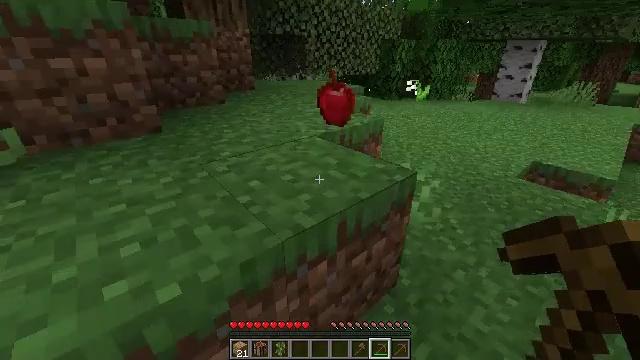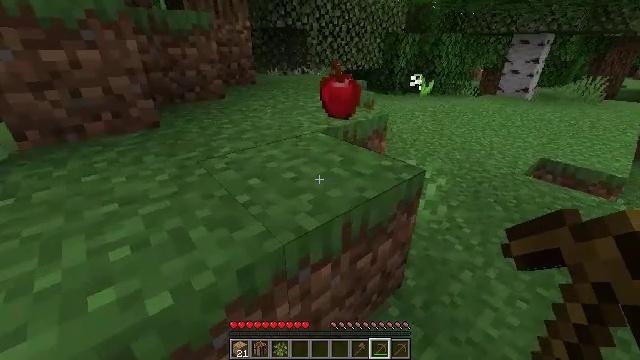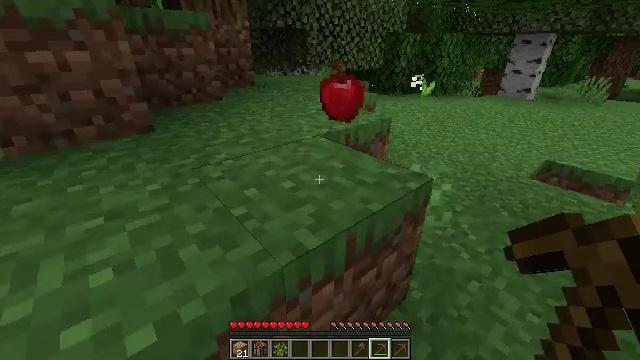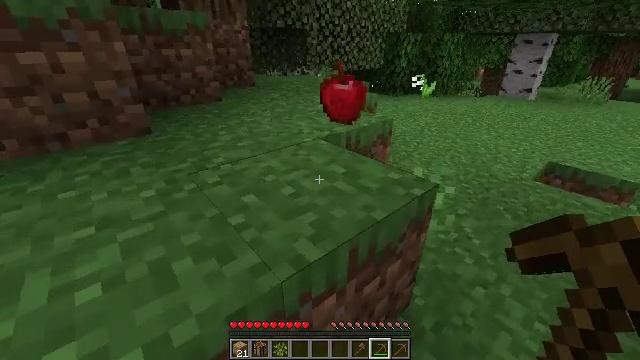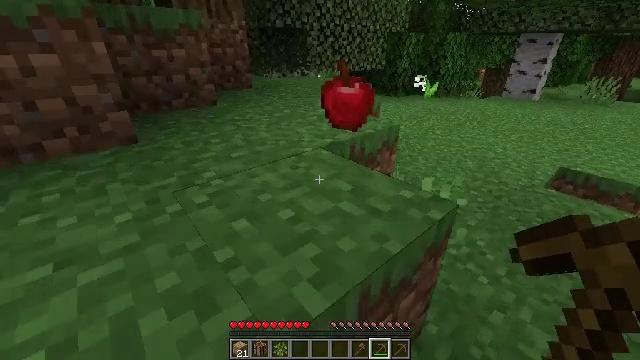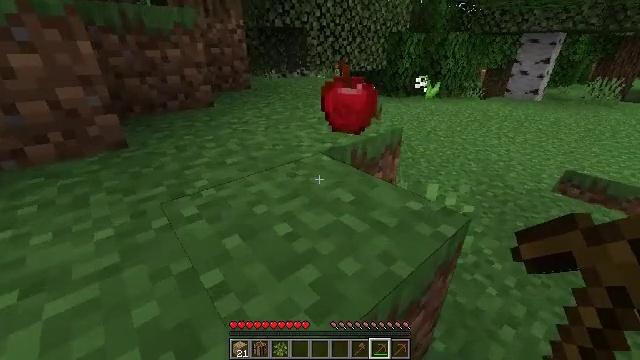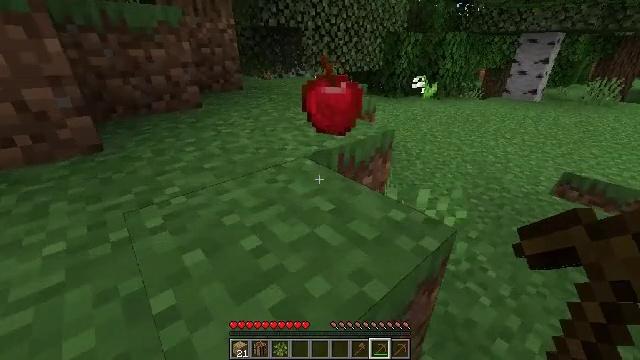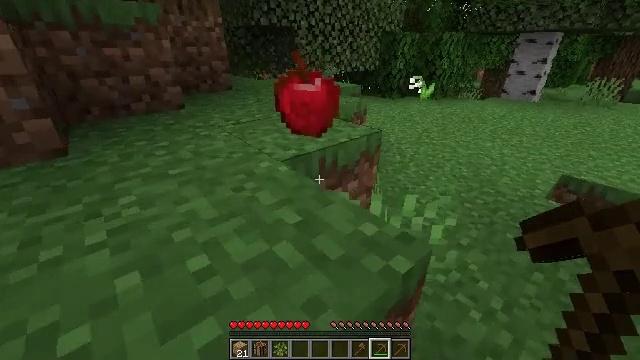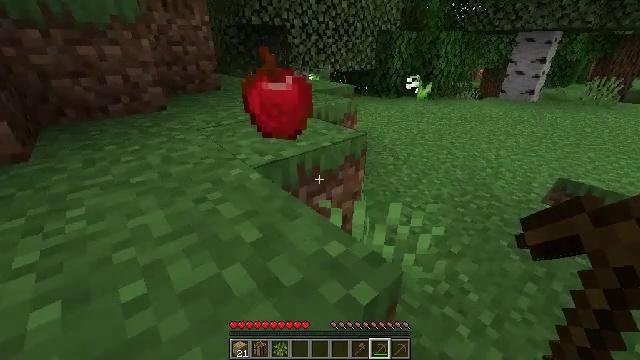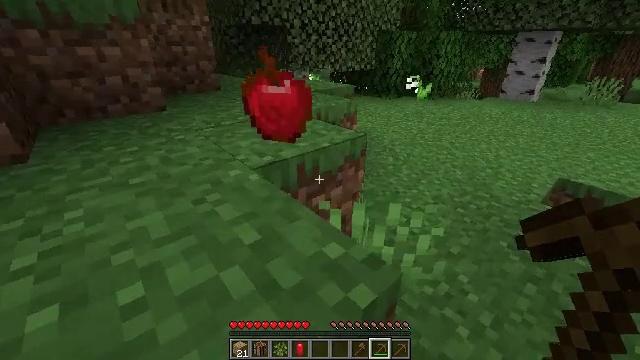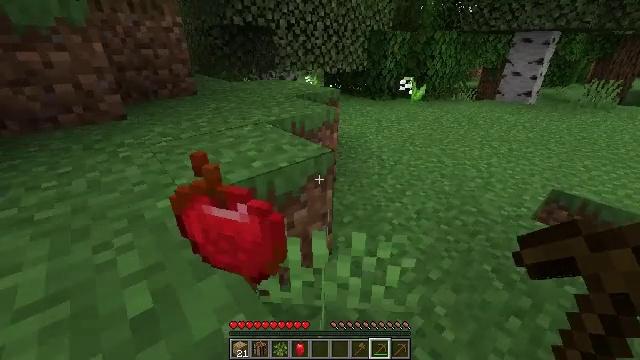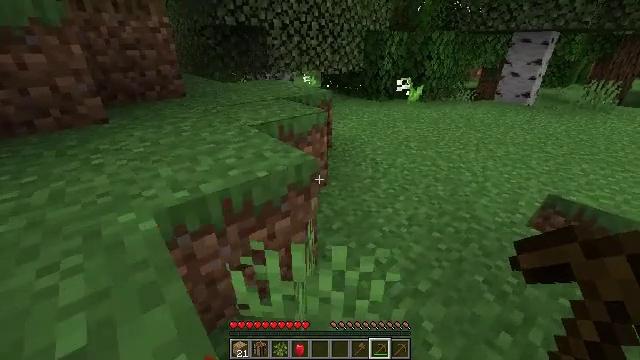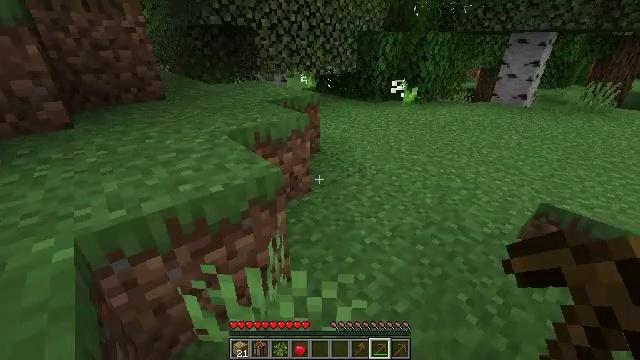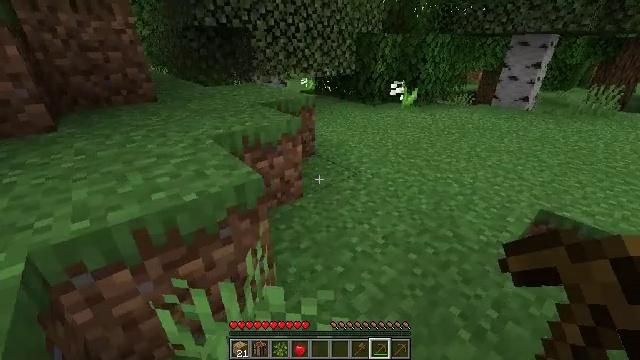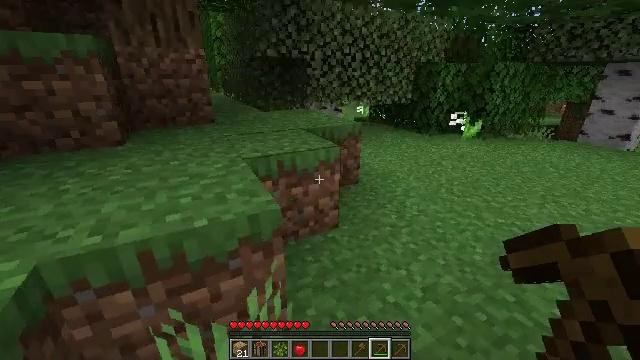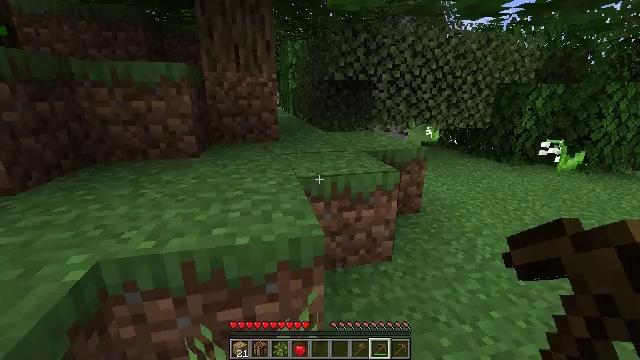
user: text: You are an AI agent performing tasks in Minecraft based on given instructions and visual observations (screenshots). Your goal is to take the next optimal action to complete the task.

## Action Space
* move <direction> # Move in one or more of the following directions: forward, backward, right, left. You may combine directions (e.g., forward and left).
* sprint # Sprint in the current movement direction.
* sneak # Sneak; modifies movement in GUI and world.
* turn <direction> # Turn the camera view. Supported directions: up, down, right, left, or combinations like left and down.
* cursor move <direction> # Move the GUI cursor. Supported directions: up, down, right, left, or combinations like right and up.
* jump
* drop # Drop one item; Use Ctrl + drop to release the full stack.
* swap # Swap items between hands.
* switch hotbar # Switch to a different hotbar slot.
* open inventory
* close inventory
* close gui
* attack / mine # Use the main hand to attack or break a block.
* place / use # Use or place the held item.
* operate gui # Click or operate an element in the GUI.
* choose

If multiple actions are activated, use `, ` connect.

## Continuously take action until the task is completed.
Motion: motion action
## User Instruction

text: Harvest birch leaves for decorations.
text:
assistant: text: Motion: turn down
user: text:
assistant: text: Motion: move forward
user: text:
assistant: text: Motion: move forward
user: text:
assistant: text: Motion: move forward
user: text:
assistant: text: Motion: move forward
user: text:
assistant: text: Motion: move forward
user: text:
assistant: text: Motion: move forward
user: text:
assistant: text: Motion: move forward
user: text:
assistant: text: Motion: move forward and move right
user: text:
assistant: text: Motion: move forward and move right
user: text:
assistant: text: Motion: move forward and move right
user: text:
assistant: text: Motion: move forward and move right
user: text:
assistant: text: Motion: move forward and move right
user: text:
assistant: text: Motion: move forward, turn left and up
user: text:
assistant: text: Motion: move forward, turn left and up
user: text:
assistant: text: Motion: move forward
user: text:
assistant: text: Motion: move forward
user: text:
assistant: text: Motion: move forward
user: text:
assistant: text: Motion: move forward, turn right and up
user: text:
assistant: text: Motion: move forward, turn right and up
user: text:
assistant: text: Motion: move forward
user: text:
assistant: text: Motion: move forward
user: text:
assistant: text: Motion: move forward and move right, turn right and up
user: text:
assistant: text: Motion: move forward and move right, turn right
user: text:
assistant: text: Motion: move forward and move right, turn right and down
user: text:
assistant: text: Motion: move forward and move right, turn right
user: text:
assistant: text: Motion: move forward and move right
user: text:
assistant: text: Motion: move forward and move right, turn right
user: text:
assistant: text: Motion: move forward, turn right and down
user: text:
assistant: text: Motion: move forward, turn right